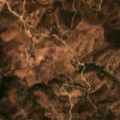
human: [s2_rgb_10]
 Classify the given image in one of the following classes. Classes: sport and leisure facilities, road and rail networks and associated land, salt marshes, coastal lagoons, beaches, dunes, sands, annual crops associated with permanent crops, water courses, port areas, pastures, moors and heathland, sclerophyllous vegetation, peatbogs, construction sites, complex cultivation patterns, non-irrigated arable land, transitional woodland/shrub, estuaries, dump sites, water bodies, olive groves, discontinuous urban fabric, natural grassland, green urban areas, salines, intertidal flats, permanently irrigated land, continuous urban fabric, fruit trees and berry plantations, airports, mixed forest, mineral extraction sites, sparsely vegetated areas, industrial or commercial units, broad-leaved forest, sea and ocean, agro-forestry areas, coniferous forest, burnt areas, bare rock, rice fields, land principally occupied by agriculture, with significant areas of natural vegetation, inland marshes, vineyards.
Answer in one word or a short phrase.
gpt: agro-forestry areas, broad-leaved forest, transitional woodland/shrub